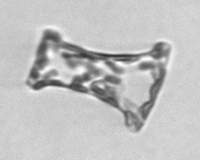
Label: Eucampia